Question: I've a problem with ViewModel posting back to a controller, but the ViewModel not being mapped correctly from the View to the Controller.
and should contain values, however, when posted back, they do not:

'''
public class PostViewModel
{
public int PostId { get; set; }
public string Title { get; set; }
public string Description { get; set; }
public string Author { get; set; }
public DateTime DateOfTopic { get; set; }
}
public class ReplyViewModel
{
public int TopicId { get; set; }
public string Content { get; set; }
}
public class PostListAndReplyVM
{
public List<PostViewModel> PostViewModel { get; set; }
public ReplyViewModel ReplyViewModel { get; set; }
}
'''
'''
@model centreforum.Models.PostListAndReplyVM
@using (Html.BeginForm()) {
@Html.AntiForgeryToken()
@Html.ValidationSummary(true)
<fieldset>
<legend>Post</legend>
@Html.HiddenFor(model => model.ReplyViewModel.TopicId)
<div class="editor-label">
@Html.LabelFor(model => model.ReplyViewModel.Content)
</div>
<div class="editor-field">
@Html.EditorFor(model => model.ReplyViewModel.Content)
@Html.ValidationMessageFor(model => model.ReplyViewModel.Content)
</div>
<p>
<input type="submit" value="Create" />
</p>
</fieldset>
'''
}
'''
<form action="/Post/List/7/" method="post"><input name="__RequestVerificationToken" type="hidden" value="xxxxxxxxxxxxx" /> <fieldset>
<legend>Post</legend>
<input data-val="true" data-val-number="The field TopicId must be a number." data-val-required="The TopicId field is required." id="ReplyViewModel_TopicId" name="ReplyViewModel.TopicId" type="hidden" value="7" />
<div class="editor-label">
<label for="ReplyViewModel_Content">Content</label>
</div>
<div class="editor-field">
<input class="text-box single-line" id="ReplyViewModel_Content" name="ReplyViewModel.Content" type="text" value="" />
<span class="field-validation-valid" data-valmsg-for="ReplyViewModel.Content" data-valmsg-replace="true"></span>
</div>
<p>
<input type="submit" value="Create" />
</p>
</fieldset>
</form>
'''
As you can see from the generated HTML, the TopicId definitely has a value: 'value="7"'
Can anyone see where the problem is between the form post, and the controller, which is expecting the ReplyViewModel?
Thank you,
Mark
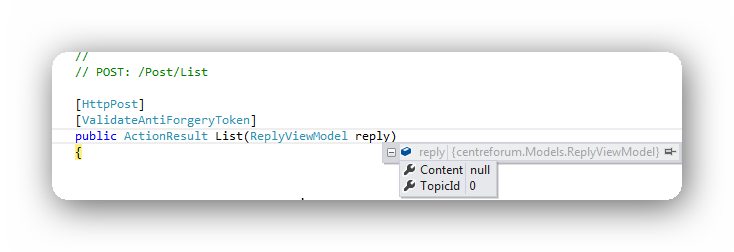
Answer: Your input field names are prefixed with 'ReplyViewModel' (because of the 'model => model.ReplyViewModel.*' lambda), so you need to indicate this information to the model binder:
'''
[HttpPost]
[ValidateAntiForgeryToken]
public ActionResult List([Bind(Prefix = "ReplyViewModel")] ReplyViewModel model)
{
...
}
'''
Alternatively have your List action take the PostListAndReplyVM model:
'''
[HttpPost]
[ValidateAntiForgeryToken]
public ActionResult List(PostListAndReplyVM model)
{
// obviously only model.ReplyViewModel will be bound here because
// those are the only input fields in your form
...
}
'''